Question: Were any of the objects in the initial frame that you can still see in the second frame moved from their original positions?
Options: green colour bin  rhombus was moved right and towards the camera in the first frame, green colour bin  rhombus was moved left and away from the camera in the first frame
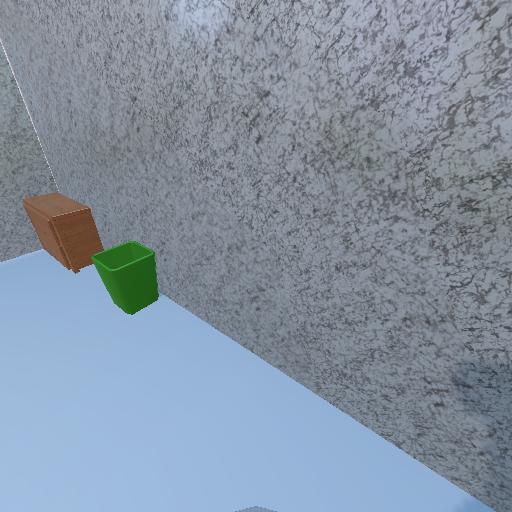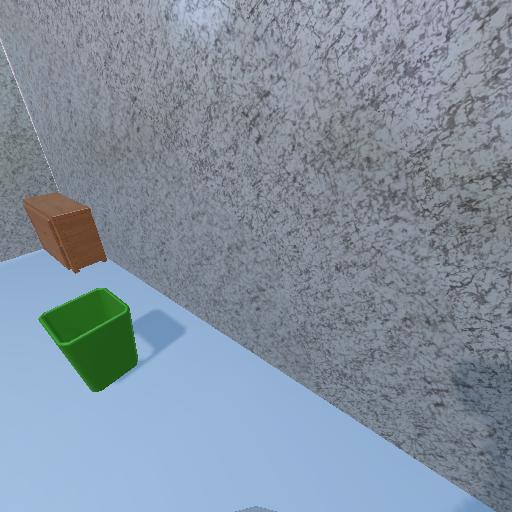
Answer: green colour bin  rhombus was moved right and towards the camera in the first frame